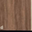
Piece: xx